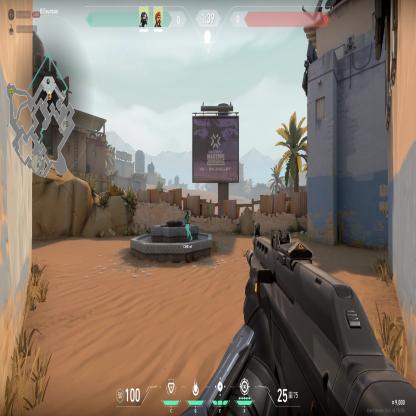
Label: teammate